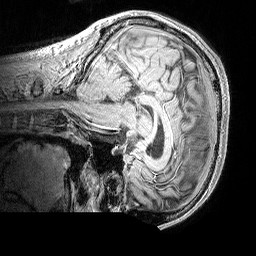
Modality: MP2RAGE
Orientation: sagittal
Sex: male
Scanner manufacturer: siemens
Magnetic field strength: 3 T
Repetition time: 5 s
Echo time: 0.00292 s